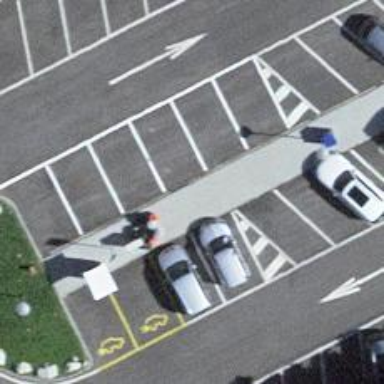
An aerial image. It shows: Charging station.